Question: What is the average rating?
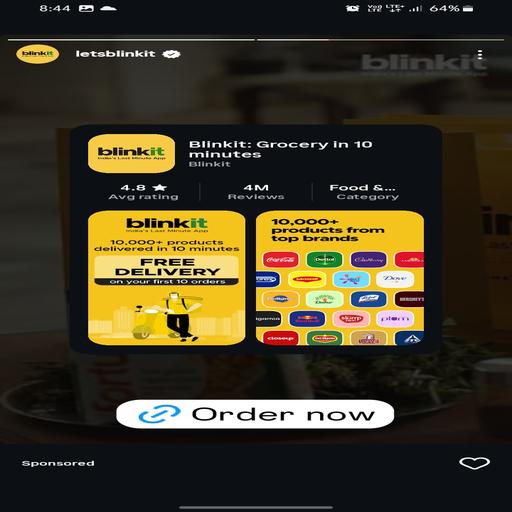
Answer: 4.8